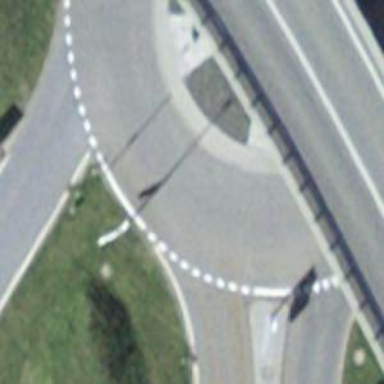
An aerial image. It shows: Tertiary road with asphalt surface leading to roundabout.